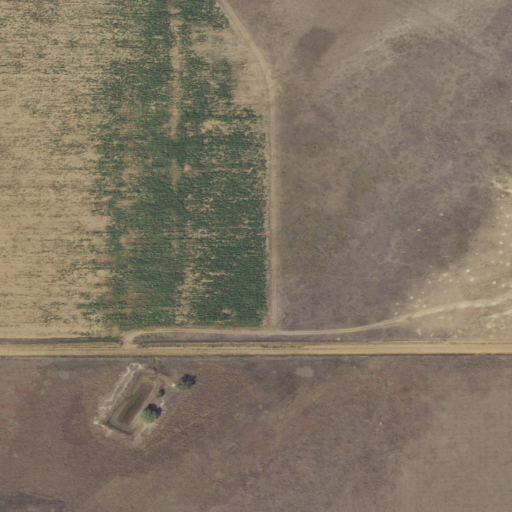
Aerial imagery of valley in Texas named Rock Draw containing grassland, open development, cultivated crops, and herbaceous wetlands